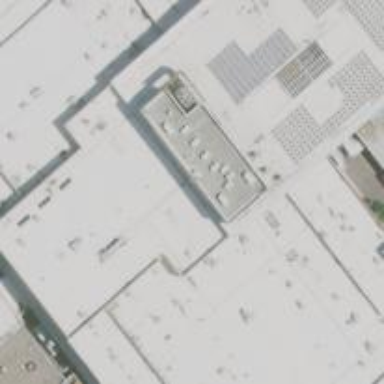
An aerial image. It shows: Mall building.